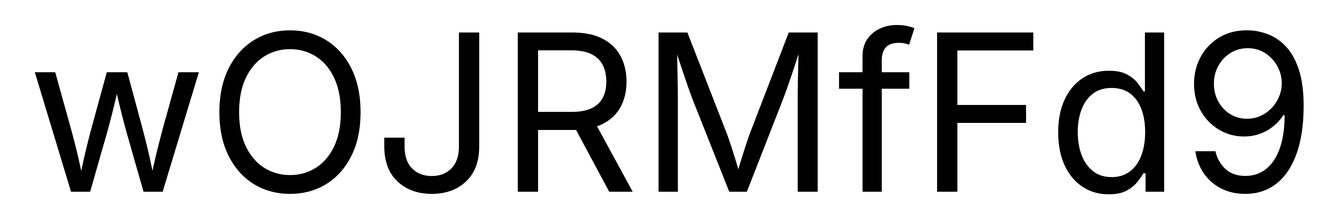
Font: Inter_Regular